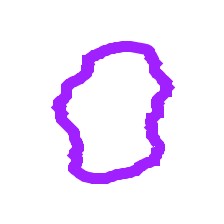
Shape: circle